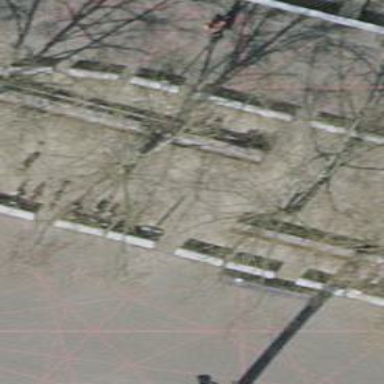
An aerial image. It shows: Bicycle rental facility.